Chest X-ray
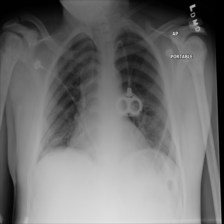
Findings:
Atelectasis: negative
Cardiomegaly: negative
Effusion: negative
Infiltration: negative
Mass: negative
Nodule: negative
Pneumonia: negative
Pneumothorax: negative
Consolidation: negative
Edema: negative
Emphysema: negative
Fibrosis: negative
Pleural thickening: negative
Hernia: negative